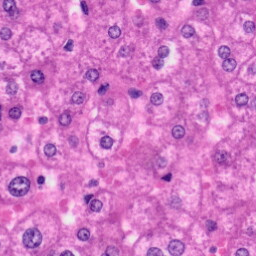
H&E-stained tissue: Liver